Lunar surface albedo tile
Center latitude: 17.078
Center longitude: 10.616
Resolution (meters per pixel, mean): 193.06
Tile area (km^2): 39023.03
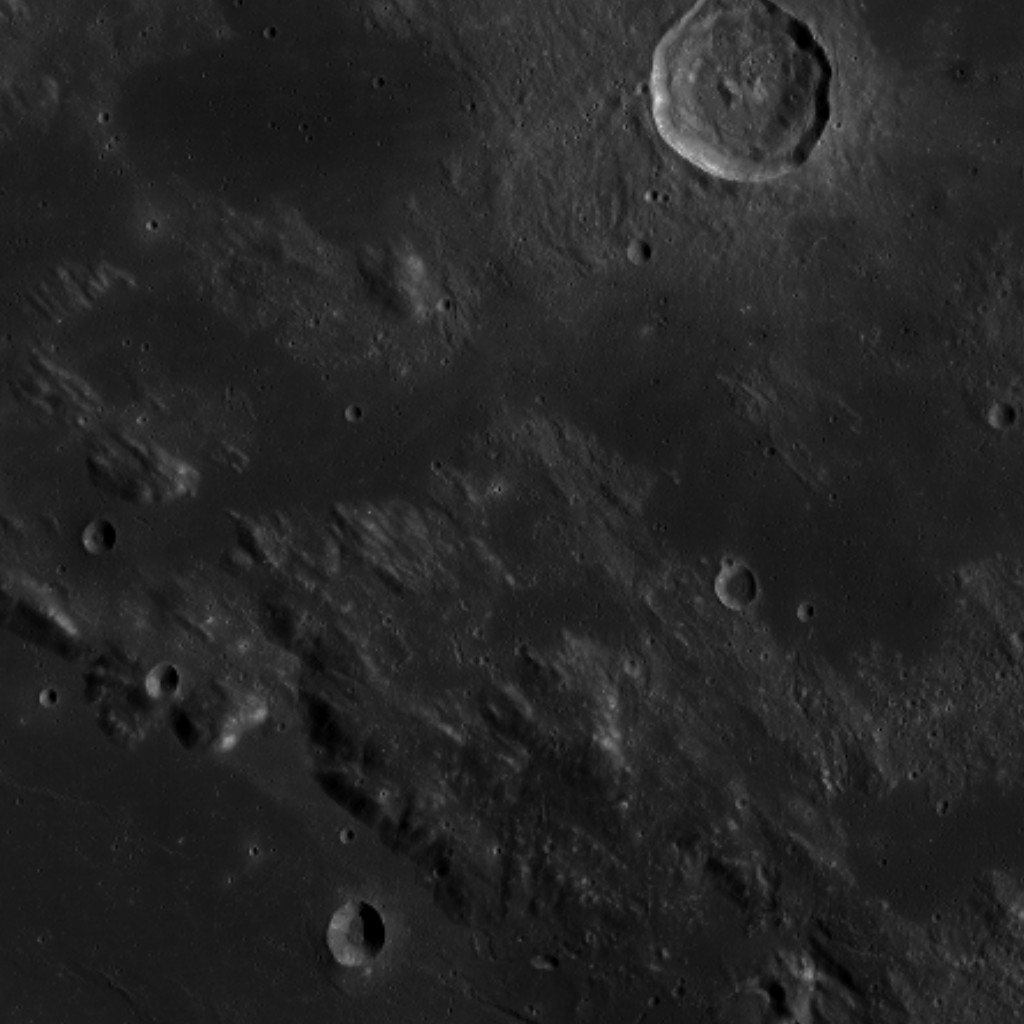